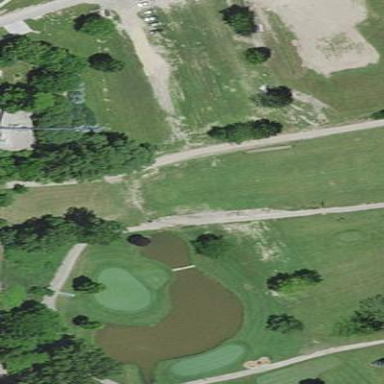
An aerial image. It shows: Golf fairway surrounded by grass.